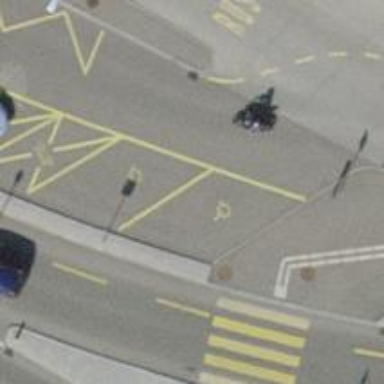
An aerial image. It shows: Parking space designated for disabled individuals.